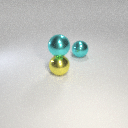
large yellow metal sphere to the left of large cyan metal sphere